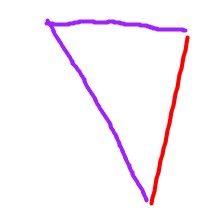
Shape: triangle